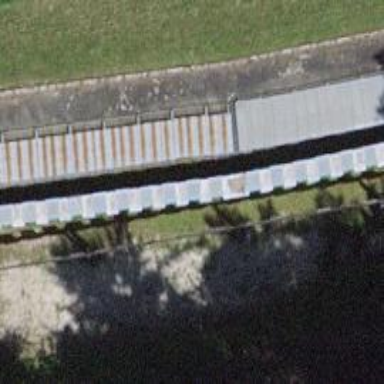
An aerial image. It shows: Retaining wall.